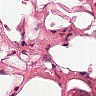
Metastatic tissue present: no